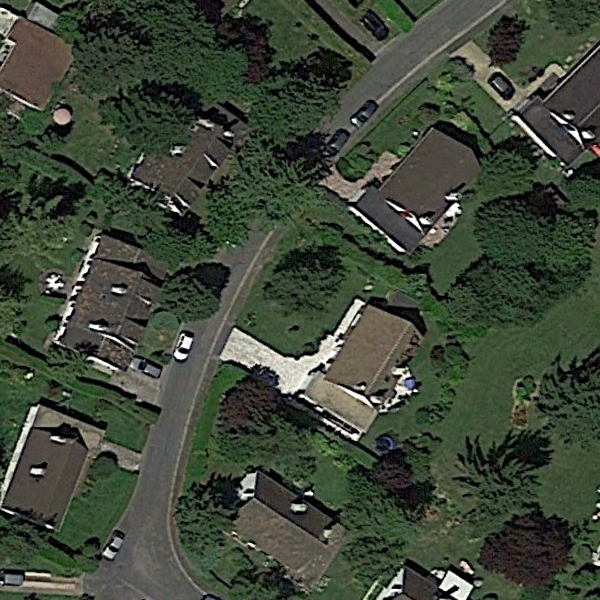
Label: MediumResidential